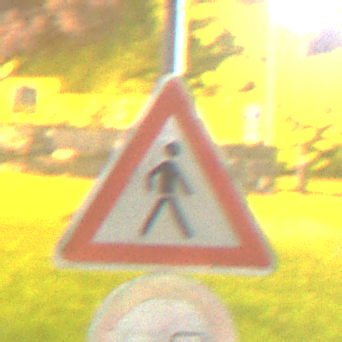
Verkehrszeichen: FussgaengerLinks
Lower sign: Ueberholverbot
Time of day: Night
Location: Outdoor (Urban)
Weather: PartlyCloudy
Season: NotSpecified
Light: Artificial